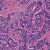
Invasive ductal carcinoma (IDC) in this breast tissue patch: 1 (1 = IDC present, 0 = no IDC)